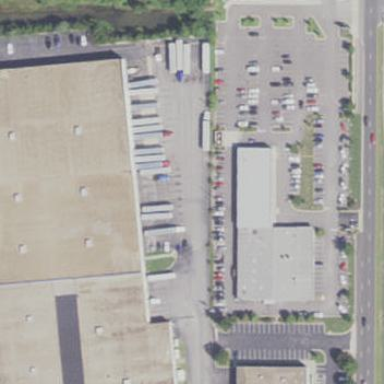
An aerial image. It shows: Commercial area.